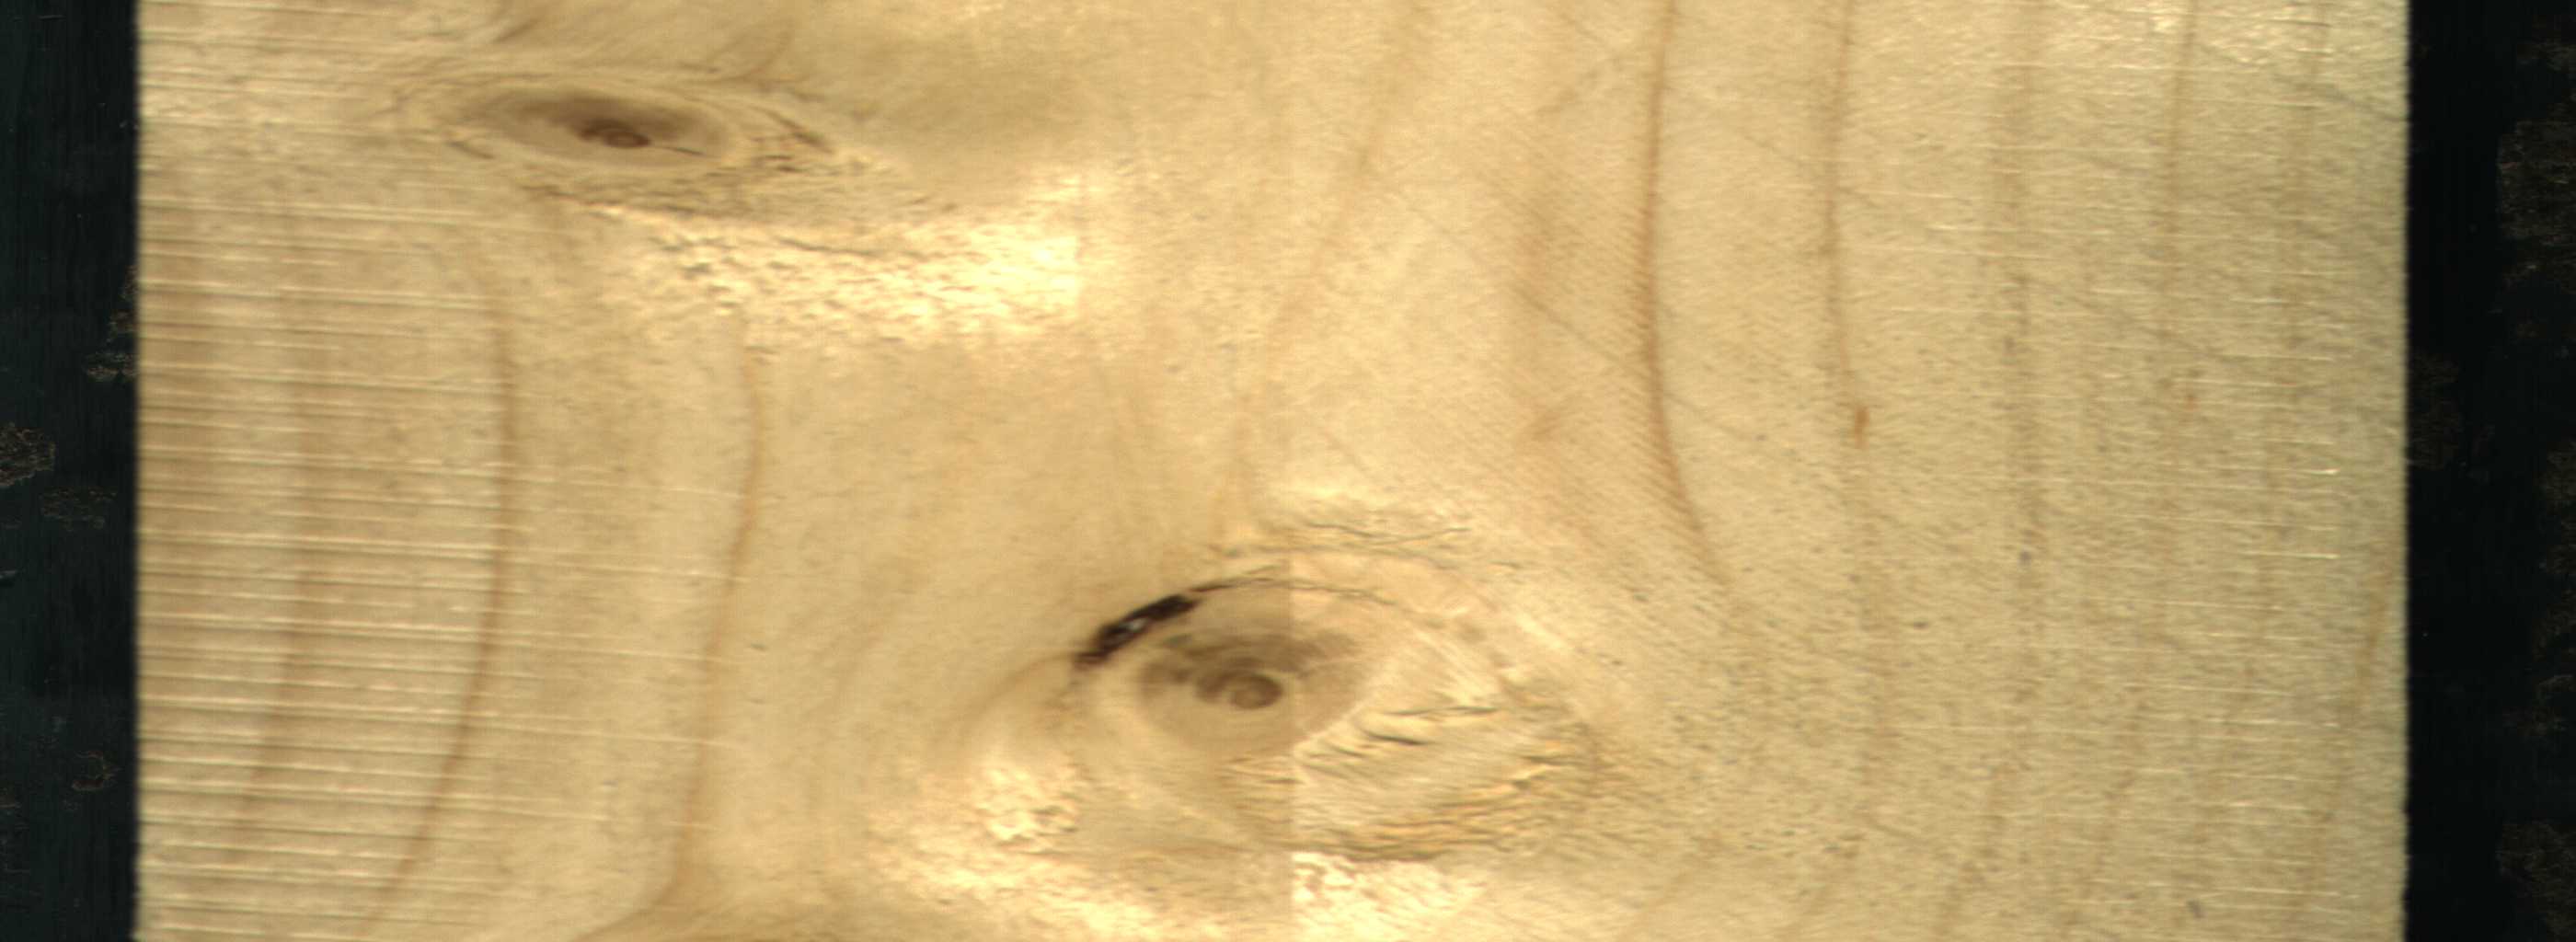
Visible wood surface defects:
resin
Live_Knot
Live_Knot